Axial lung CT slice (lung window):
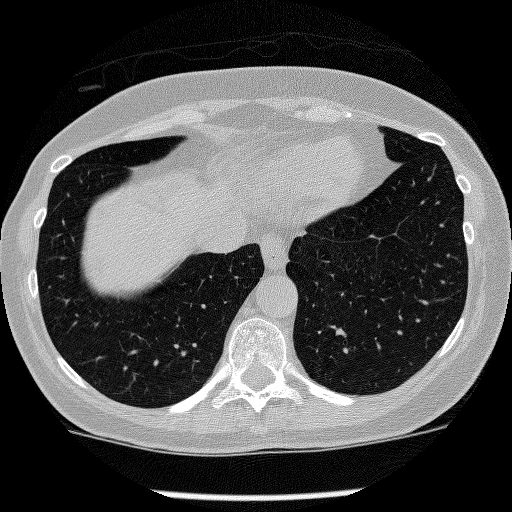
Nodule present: no